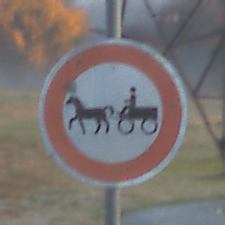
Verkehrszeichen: VerbotGespannfuhrwerke
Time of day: Dawn
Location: Outdoor (Nature)
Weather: Clear
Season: NotSpecified
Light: Natural